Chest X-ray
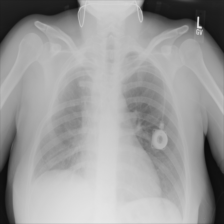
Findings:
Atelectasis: negative
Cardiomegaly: negative
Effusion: negative
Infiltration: negative
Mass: negative
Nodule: negative
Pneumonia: negative
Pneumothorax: positive
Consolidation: negative
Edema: negative
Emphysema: negative
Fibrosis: negative
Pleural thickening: negative
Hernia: negative